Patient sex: F
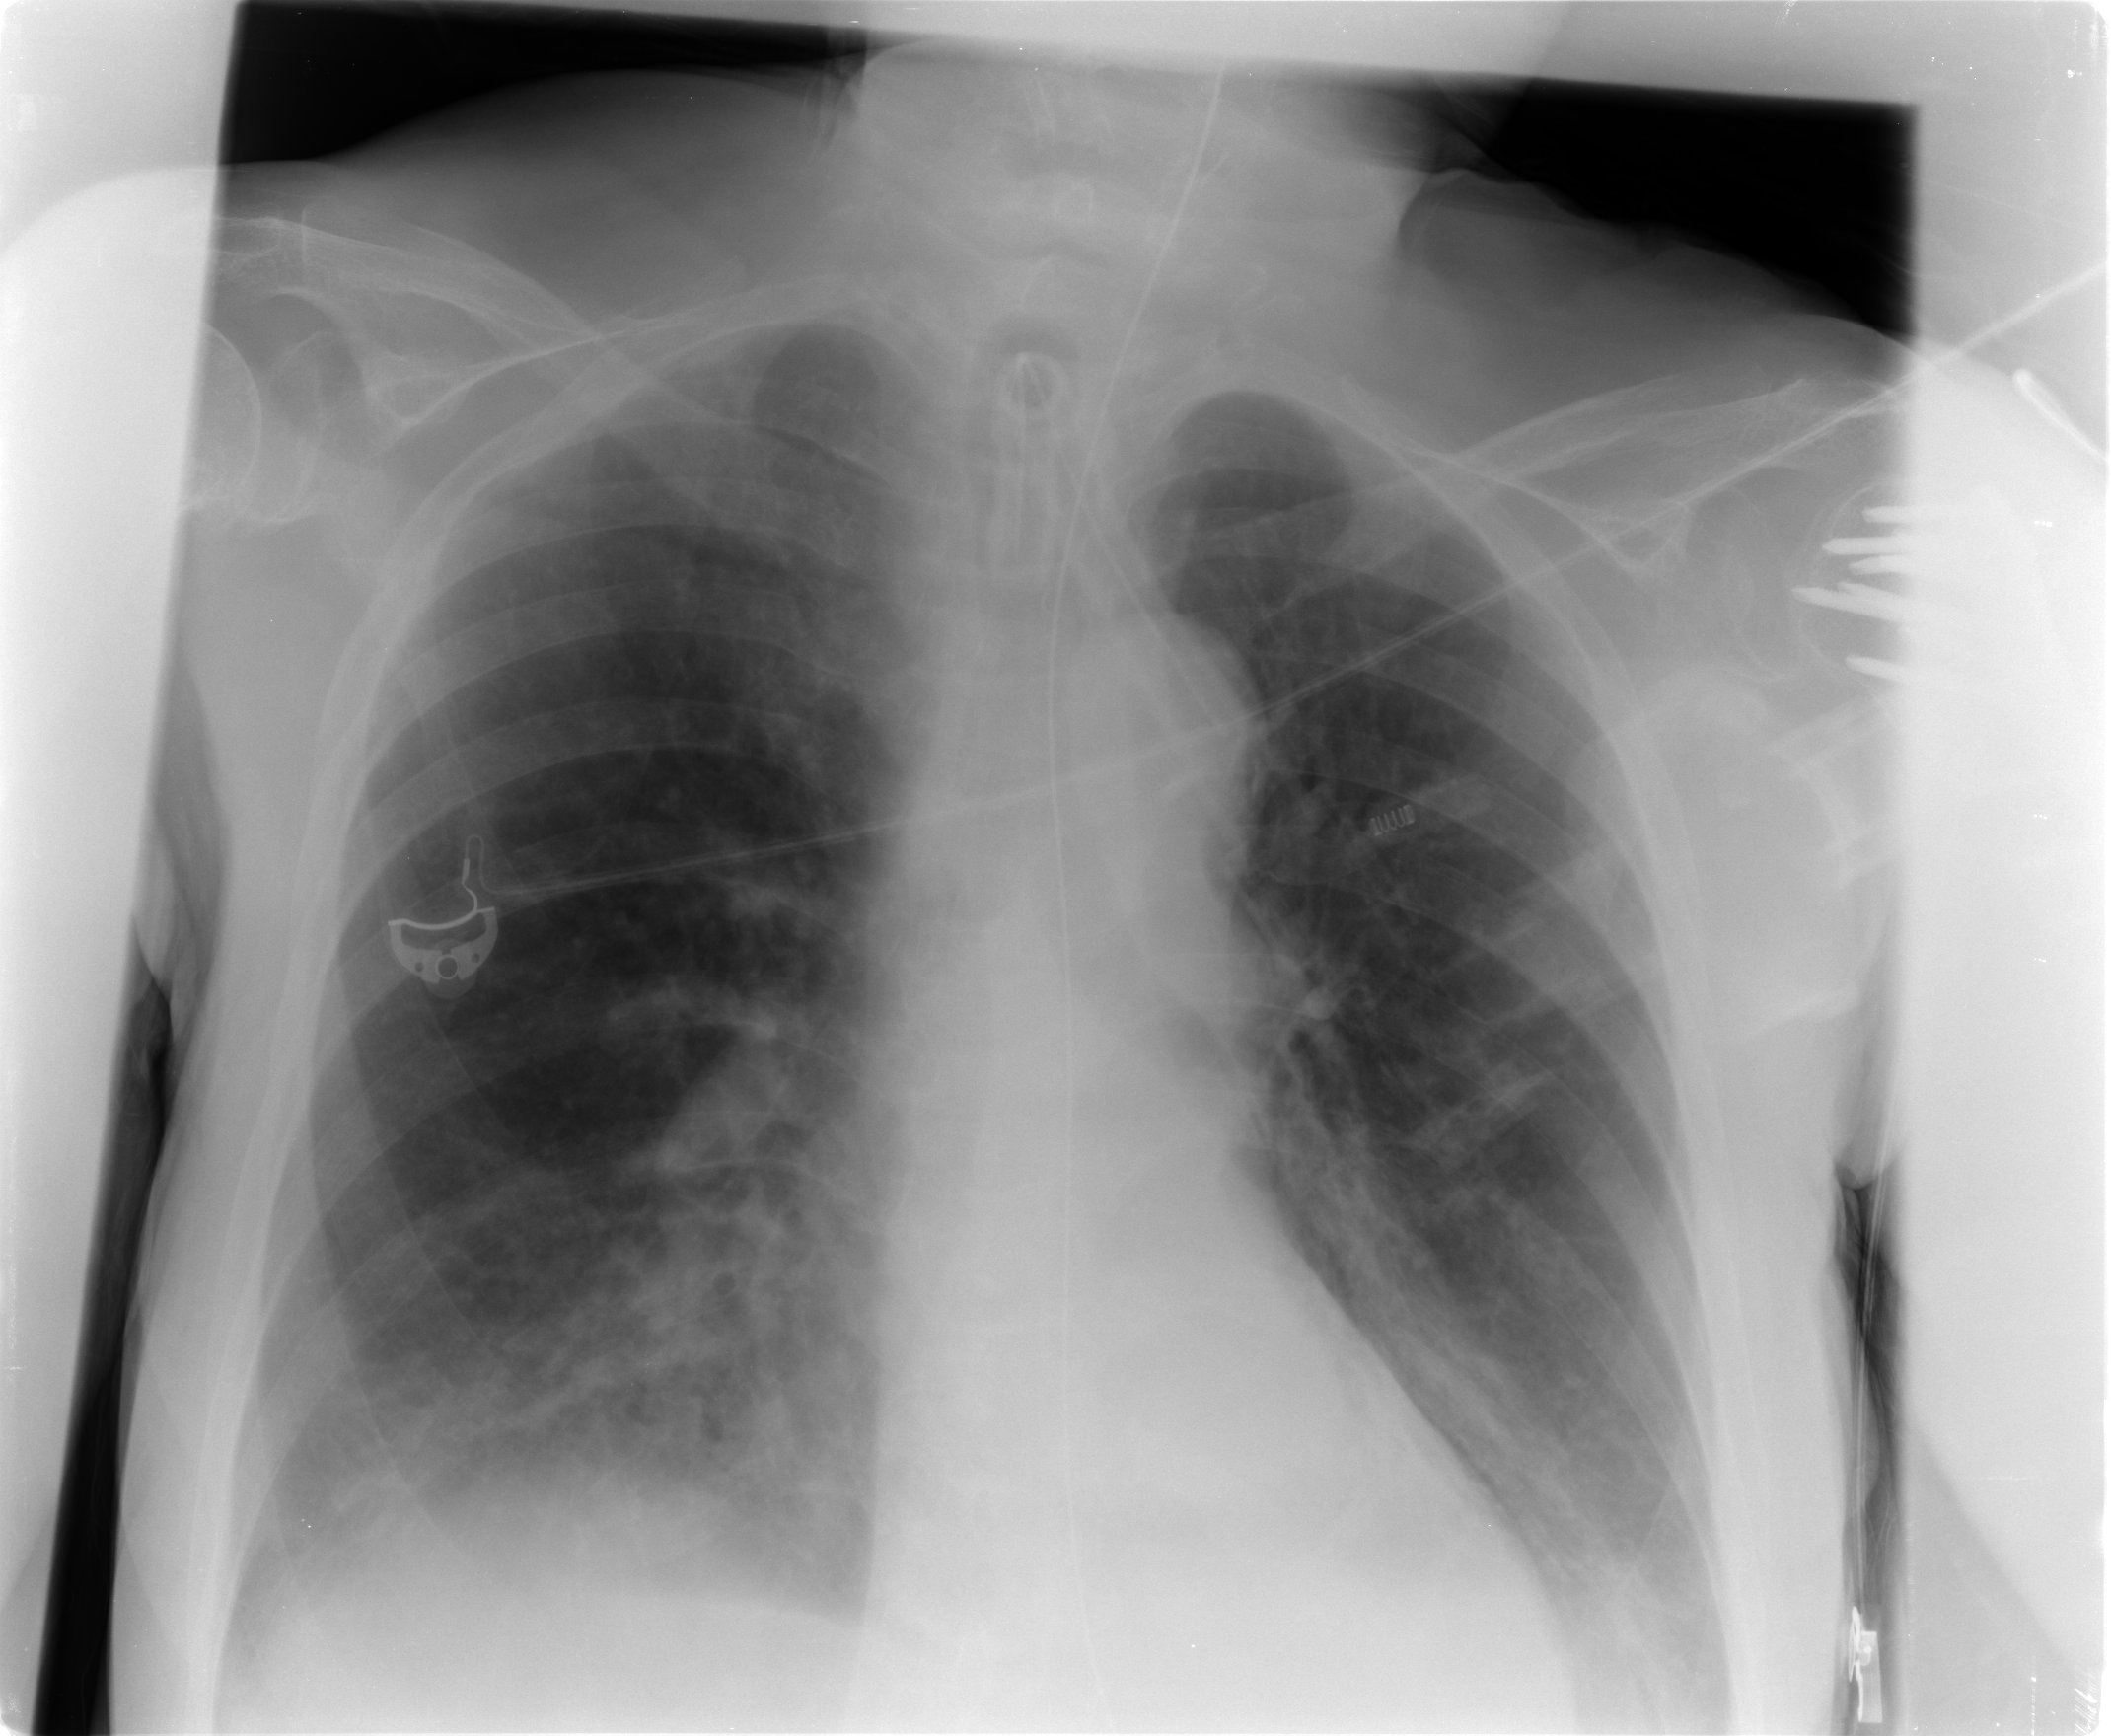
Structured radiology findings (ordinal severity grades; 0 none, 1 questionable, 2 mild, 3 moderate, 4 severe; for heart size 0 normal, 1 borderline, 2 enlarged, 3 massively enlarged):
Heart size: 0
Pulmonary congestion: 0
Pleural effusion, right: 0
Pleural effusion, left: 0
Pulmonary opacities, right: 2
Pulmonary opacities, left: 0
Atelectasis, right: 0
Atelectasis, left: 0